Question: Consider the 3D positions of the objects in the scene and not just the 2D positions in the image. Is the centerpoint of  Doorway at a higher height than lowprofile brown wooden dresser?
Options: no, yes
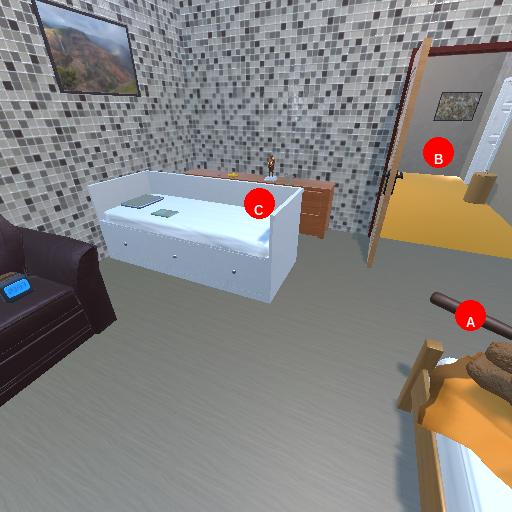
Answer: no